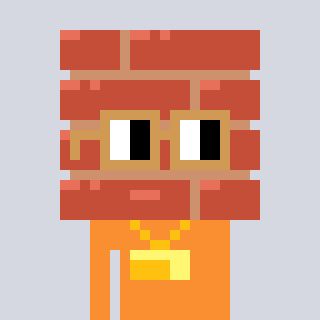
a pixel art character with square brown glasses, a wall-shaped head and a orange-colored body on a cool background